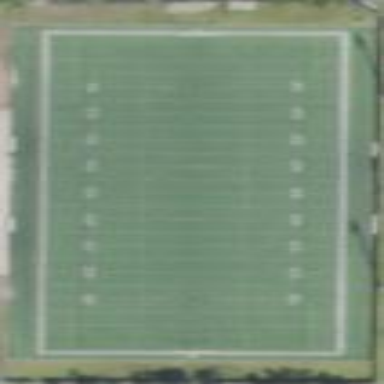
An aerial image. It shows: American football pitch for leisure and sport activities.